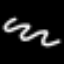
Label: squiggle